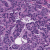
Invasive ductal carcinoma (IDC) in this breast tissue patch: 1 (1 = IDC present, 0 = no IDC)